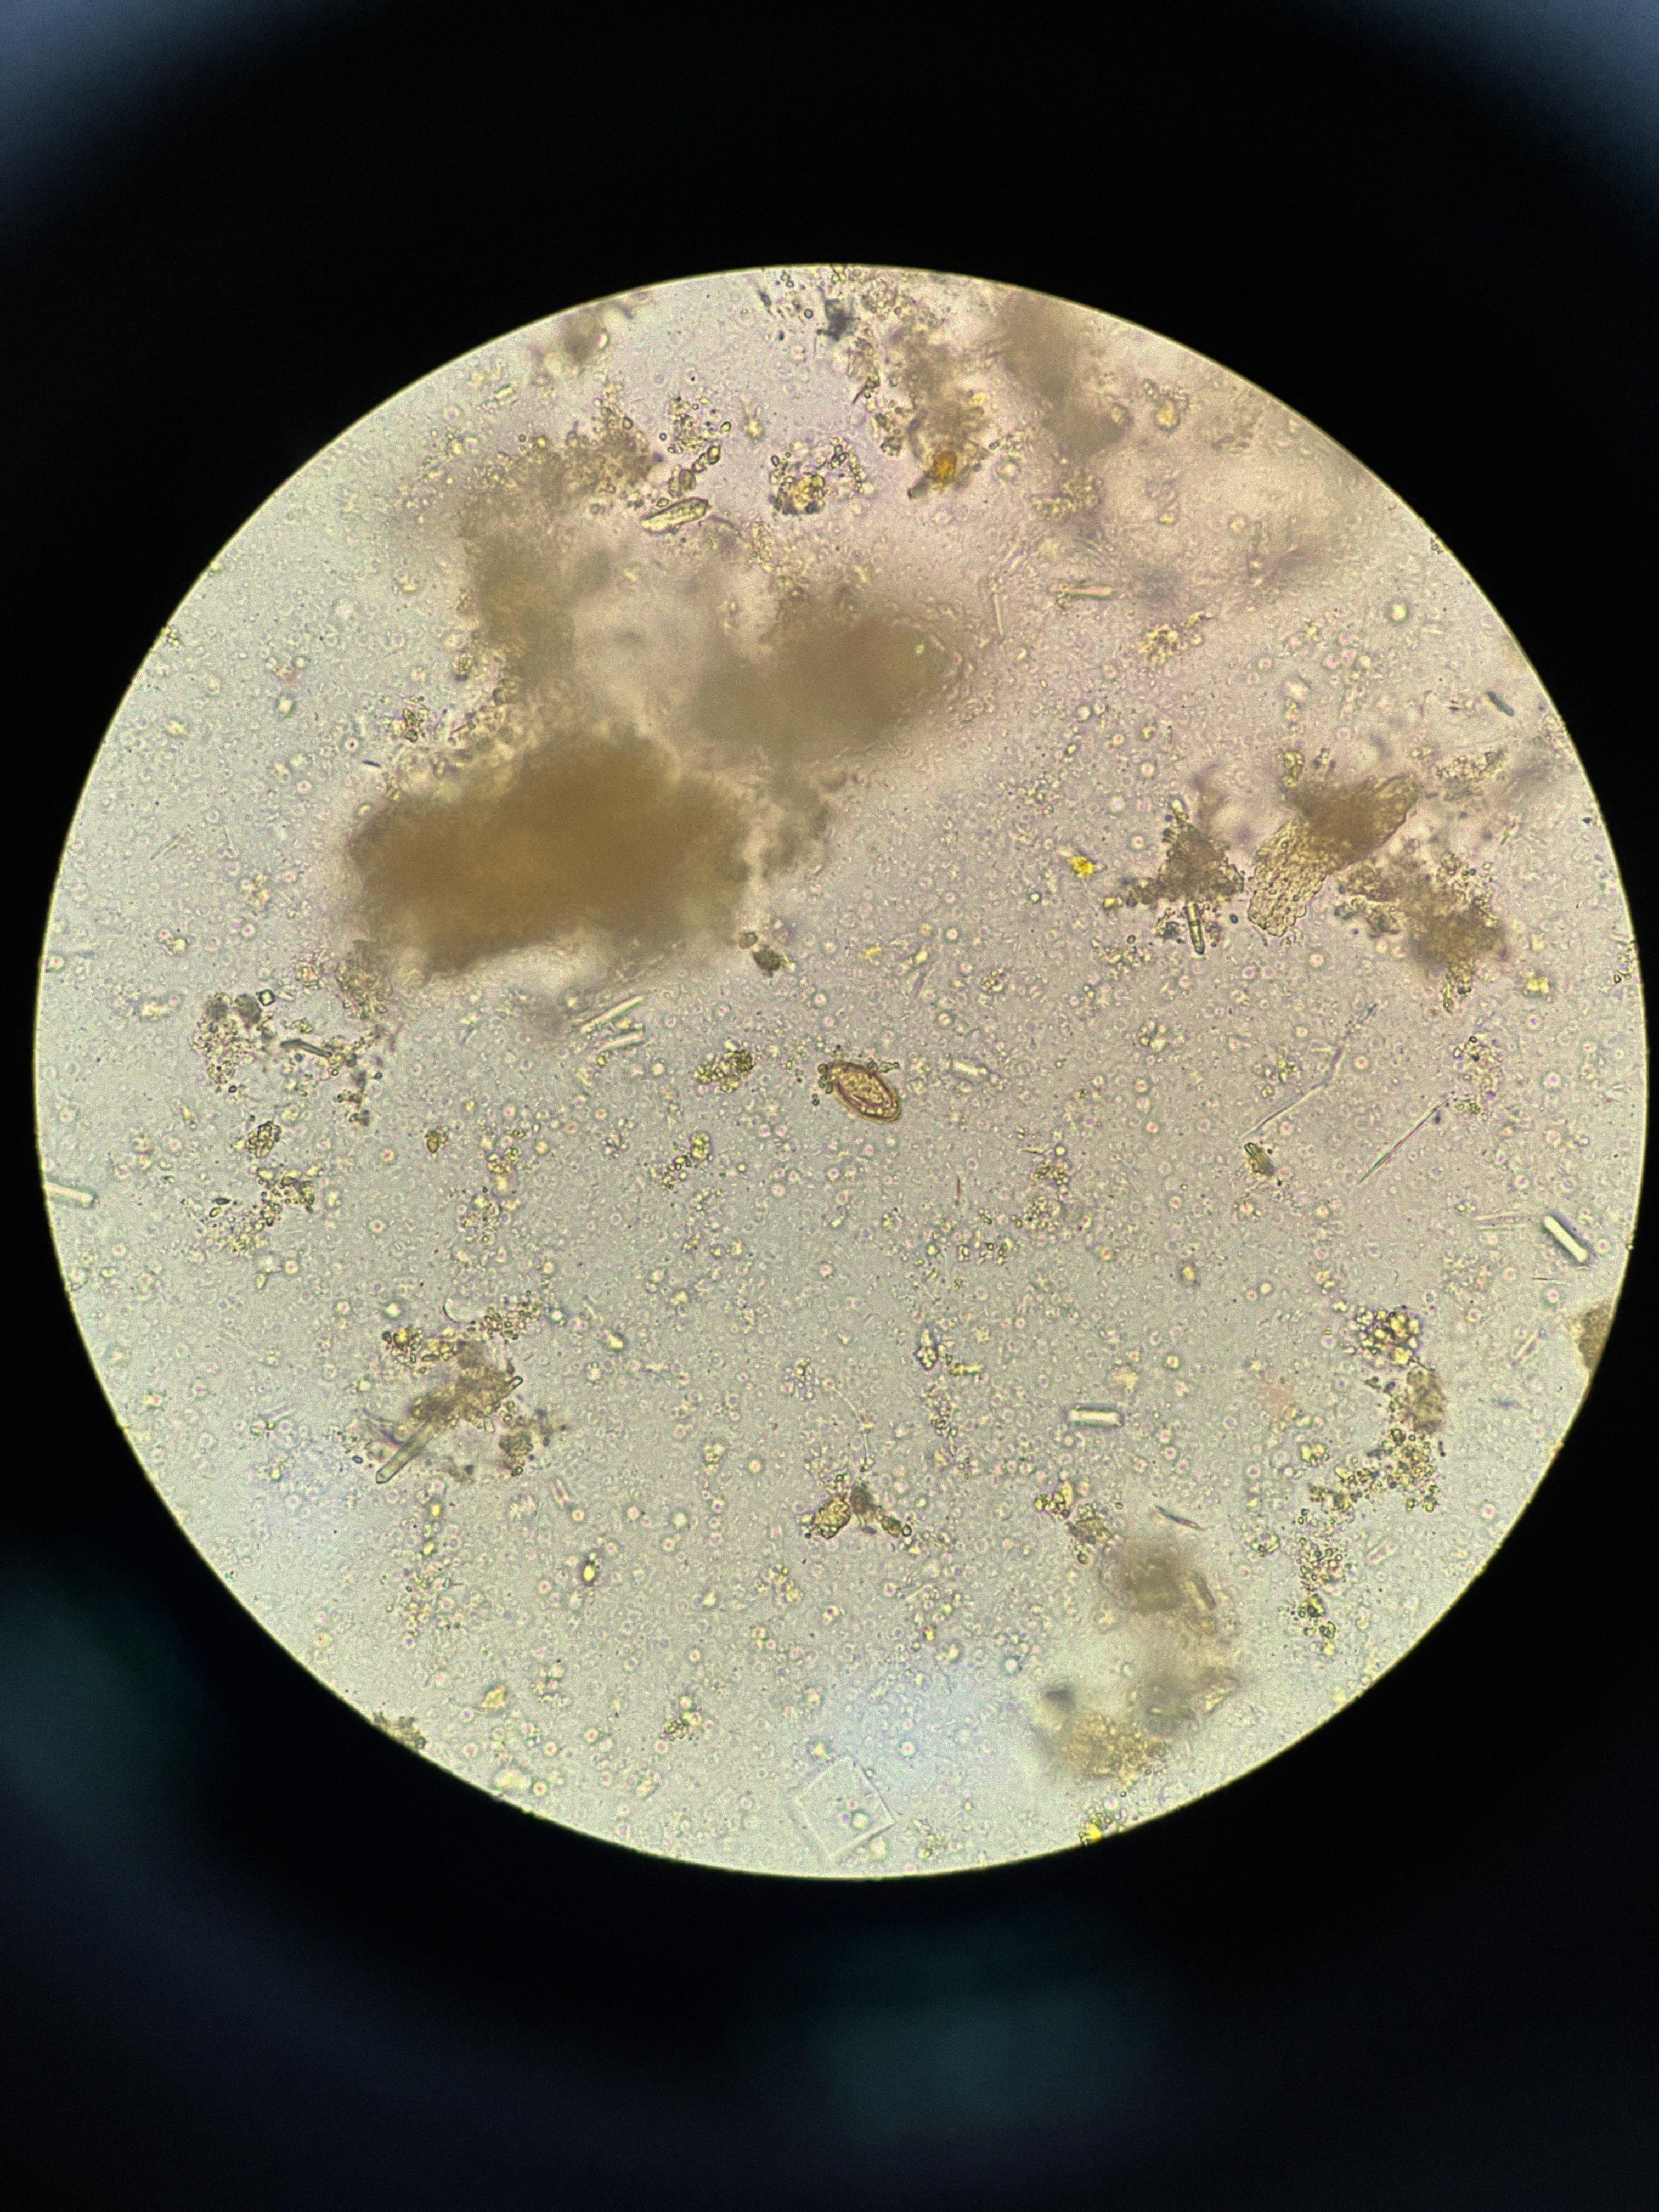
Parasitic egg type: Opisthorchis viverrine